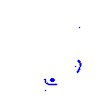
Particle: proton